You are looking at the raw vibration waveform of a rotating shaft. Classify the rotor condition as one of: normal, misalignment, unbalance, looseness.
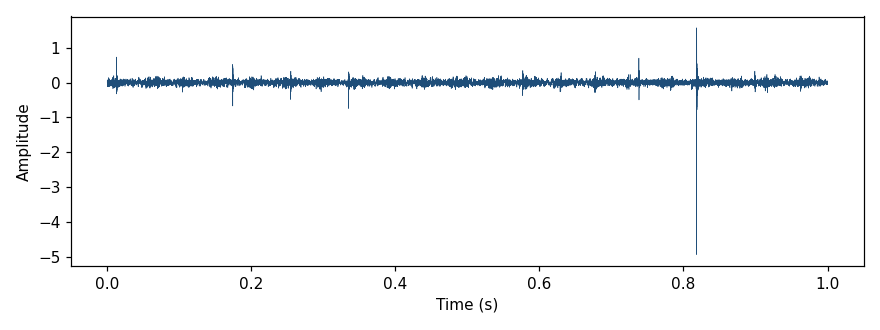
Answer: looseness